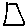
Label: square